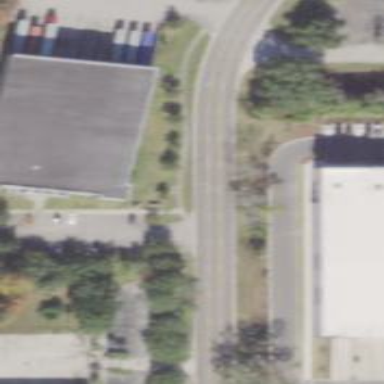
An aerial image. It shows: Unmarked road crossing.